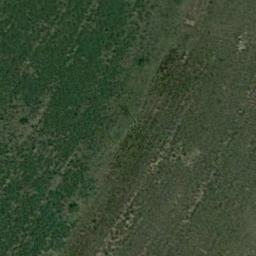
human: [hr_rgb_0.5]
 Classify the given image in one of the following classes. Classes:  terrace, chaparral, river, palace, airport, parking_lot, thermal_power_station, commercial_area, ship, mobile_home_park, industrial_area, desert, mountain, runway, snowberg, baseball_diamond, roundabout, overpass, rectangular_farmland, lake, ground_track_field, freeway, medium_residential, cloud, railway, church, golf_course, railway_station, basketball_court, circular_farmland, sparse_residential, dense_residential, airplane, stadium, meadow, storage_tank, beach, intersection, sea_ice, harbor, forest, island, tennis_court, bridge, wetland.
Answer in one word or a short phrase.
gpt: meadow